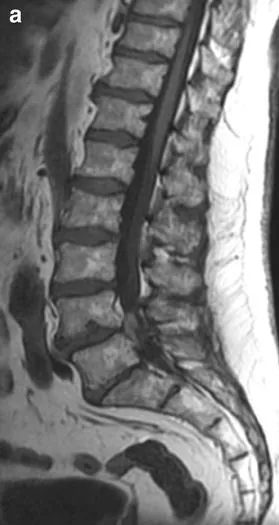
Sagital T1-weighted.
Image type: radiology (mri)